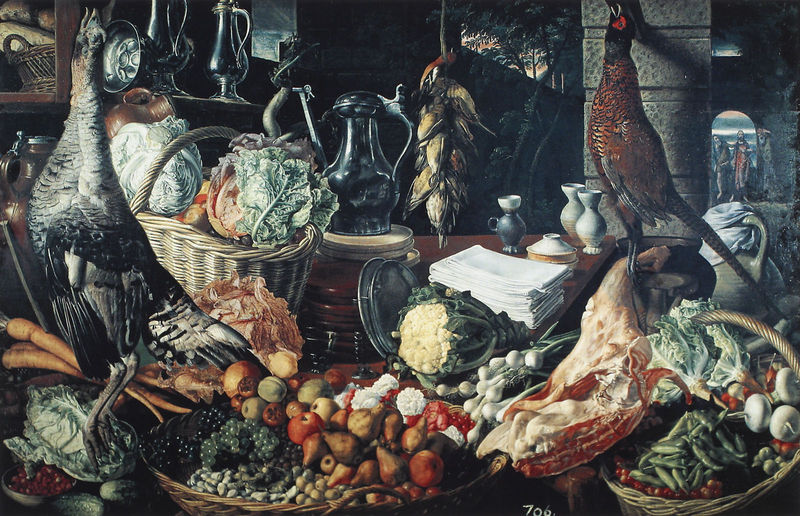
Titel: Vorratskammer mit Christus in Emmaus
Künstler: Joachim Beuckelaer
Institution: Den Haag, Mauritshuis
Schlagwörter: gemälde, vogel, menschen, glas, hintergrund, tisch, obst, tiere, blumenkohl, früchte, gemüse, kanne, kohl, krug, stilleben, stillleben, trauben, äpfel, körbe, essen, korb, birne, zwiebel, fleisch, birnen, vanitas, geschirr, speisen, festmahl, jagd, rom, geflügel, krüge, fasan, mittelalter, aufgehängt, zeit, bohnen, gefäße, knoblauch, servietten, fleich, karotten, möhren